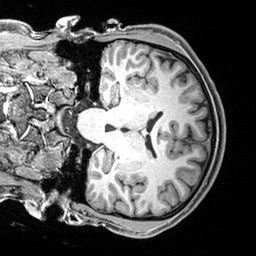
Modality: T1w
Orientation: coronal
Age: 22
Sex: male
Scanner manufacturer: siemens
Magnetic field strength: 3 T
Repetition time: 2.4 s
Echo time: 0.00217 s